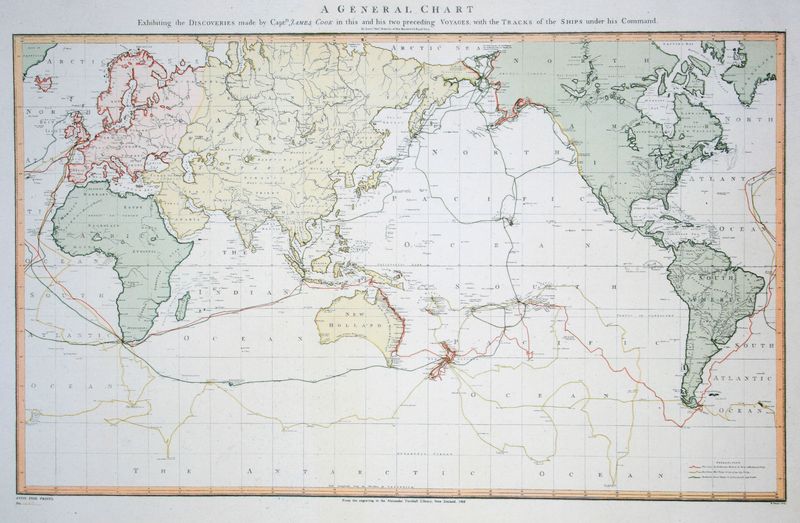
Titel: Karte mit den Routen von James Cooks drei Weltumsegelungen
Künstler: Henry Roberts
Standort: London
Institution: National Maritime Museum
Schlagwörter: meer, wasser, weiß, gelb, grün, ocker, see, orange, schwarz, rot, beige, alt, rahmen, erde, gewässer, wege, rosa, umrandung, schrift, afrika, grafik, graphik, linien, amerika, rand, atlantik, ozean, asien, druck, titel, text, buchstaben, beschriftung, karte, general, landkarte, entdecken, indien, welt, netz, englisch, bund, inseln, europa, maßstab, länder, geographie, grenzen, meere, staaten, kontinent, gitternetz, koordinaten, begrenzung, entdeckt, atlas, weltkarte, ocean, pazifik, kontinente, erdteile, südamerika, australien, längen, nordamerika, breitengrade, arktis, meridian, chart, cook, seekarte, james cook, breiten, handelswege, landkare, längengrade, neuseeland, routen, ozeane, geologie, charta, weltmeere, afrieka, neues land, schiffahrtsrouten, handelsrouten, seewege